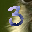
Label: 3